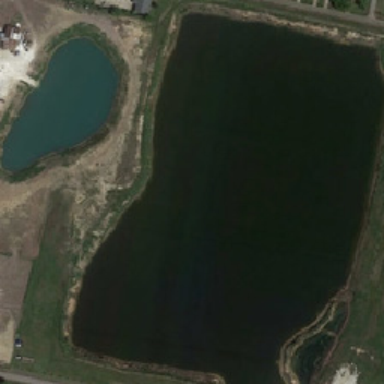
Almost rectangular black ponds are next to a blue pond .